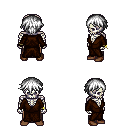
a pixel art fantasy rpg character, male body template, skeleton, brown robe, robe skirt, white short bangs hairstyle, bracelets, brown shoes, four views (front, back, left, right), 2x2 character sprite sheet, small pixel art, hard edges, no anti-aliasing